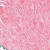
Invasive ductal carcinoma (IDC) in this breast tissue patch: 0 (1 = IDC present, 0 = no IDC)